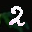
Label: 2